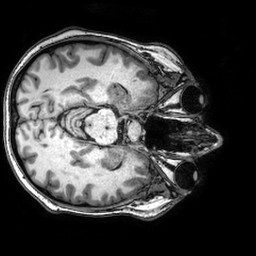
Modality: T1w
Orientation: axial
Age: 35
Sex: male
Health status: healthy